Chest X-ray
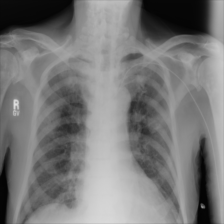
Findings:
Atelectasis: negative
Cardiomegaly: negative
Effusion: negative
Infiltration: negative
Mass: negative
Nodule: negative
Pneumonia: negative
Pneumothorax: negative
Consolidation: negative
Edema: negative
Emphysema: negative
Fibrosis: negative
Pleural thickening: negative
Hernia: negative